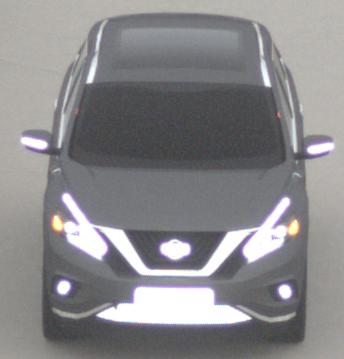
Make: Nissan
Model: Murano
Detailed model: Gen. 3 Z52
Model produced from: 2015
Doors: 5
Color: gray
Road condition: dry road
Daytime: morning or afternoon
Contrast: low contrast